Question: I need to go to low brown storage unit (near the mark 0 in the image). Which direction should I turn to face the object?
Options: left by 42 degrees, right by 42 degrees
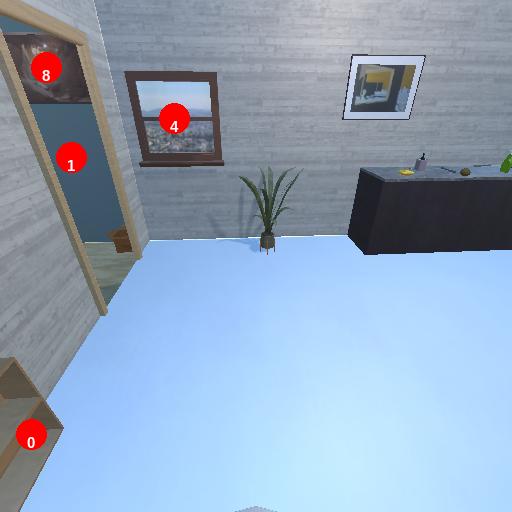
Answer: left by 42 degrees